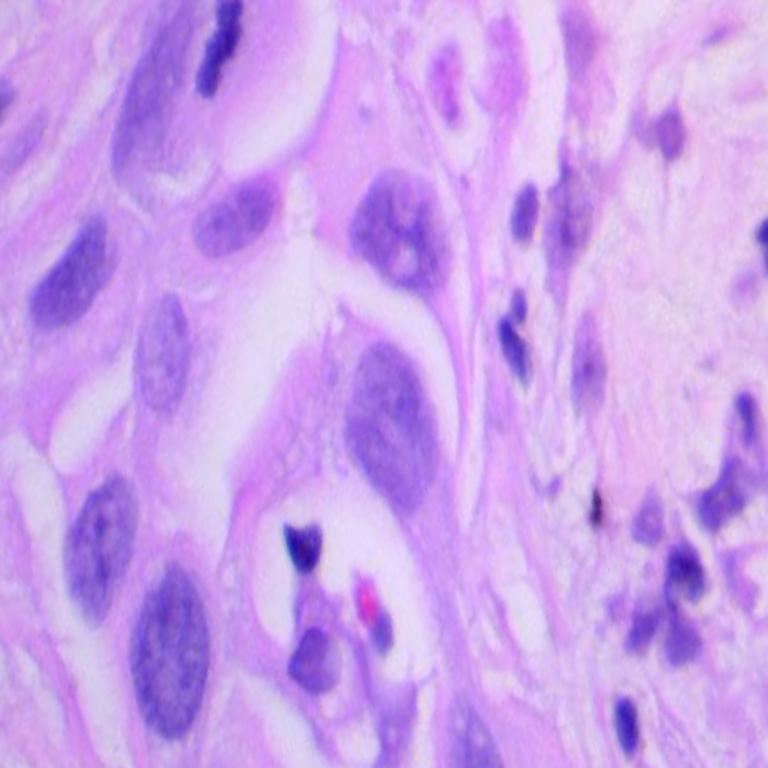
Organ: lung
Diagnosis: adenocarcinomas